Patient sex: M
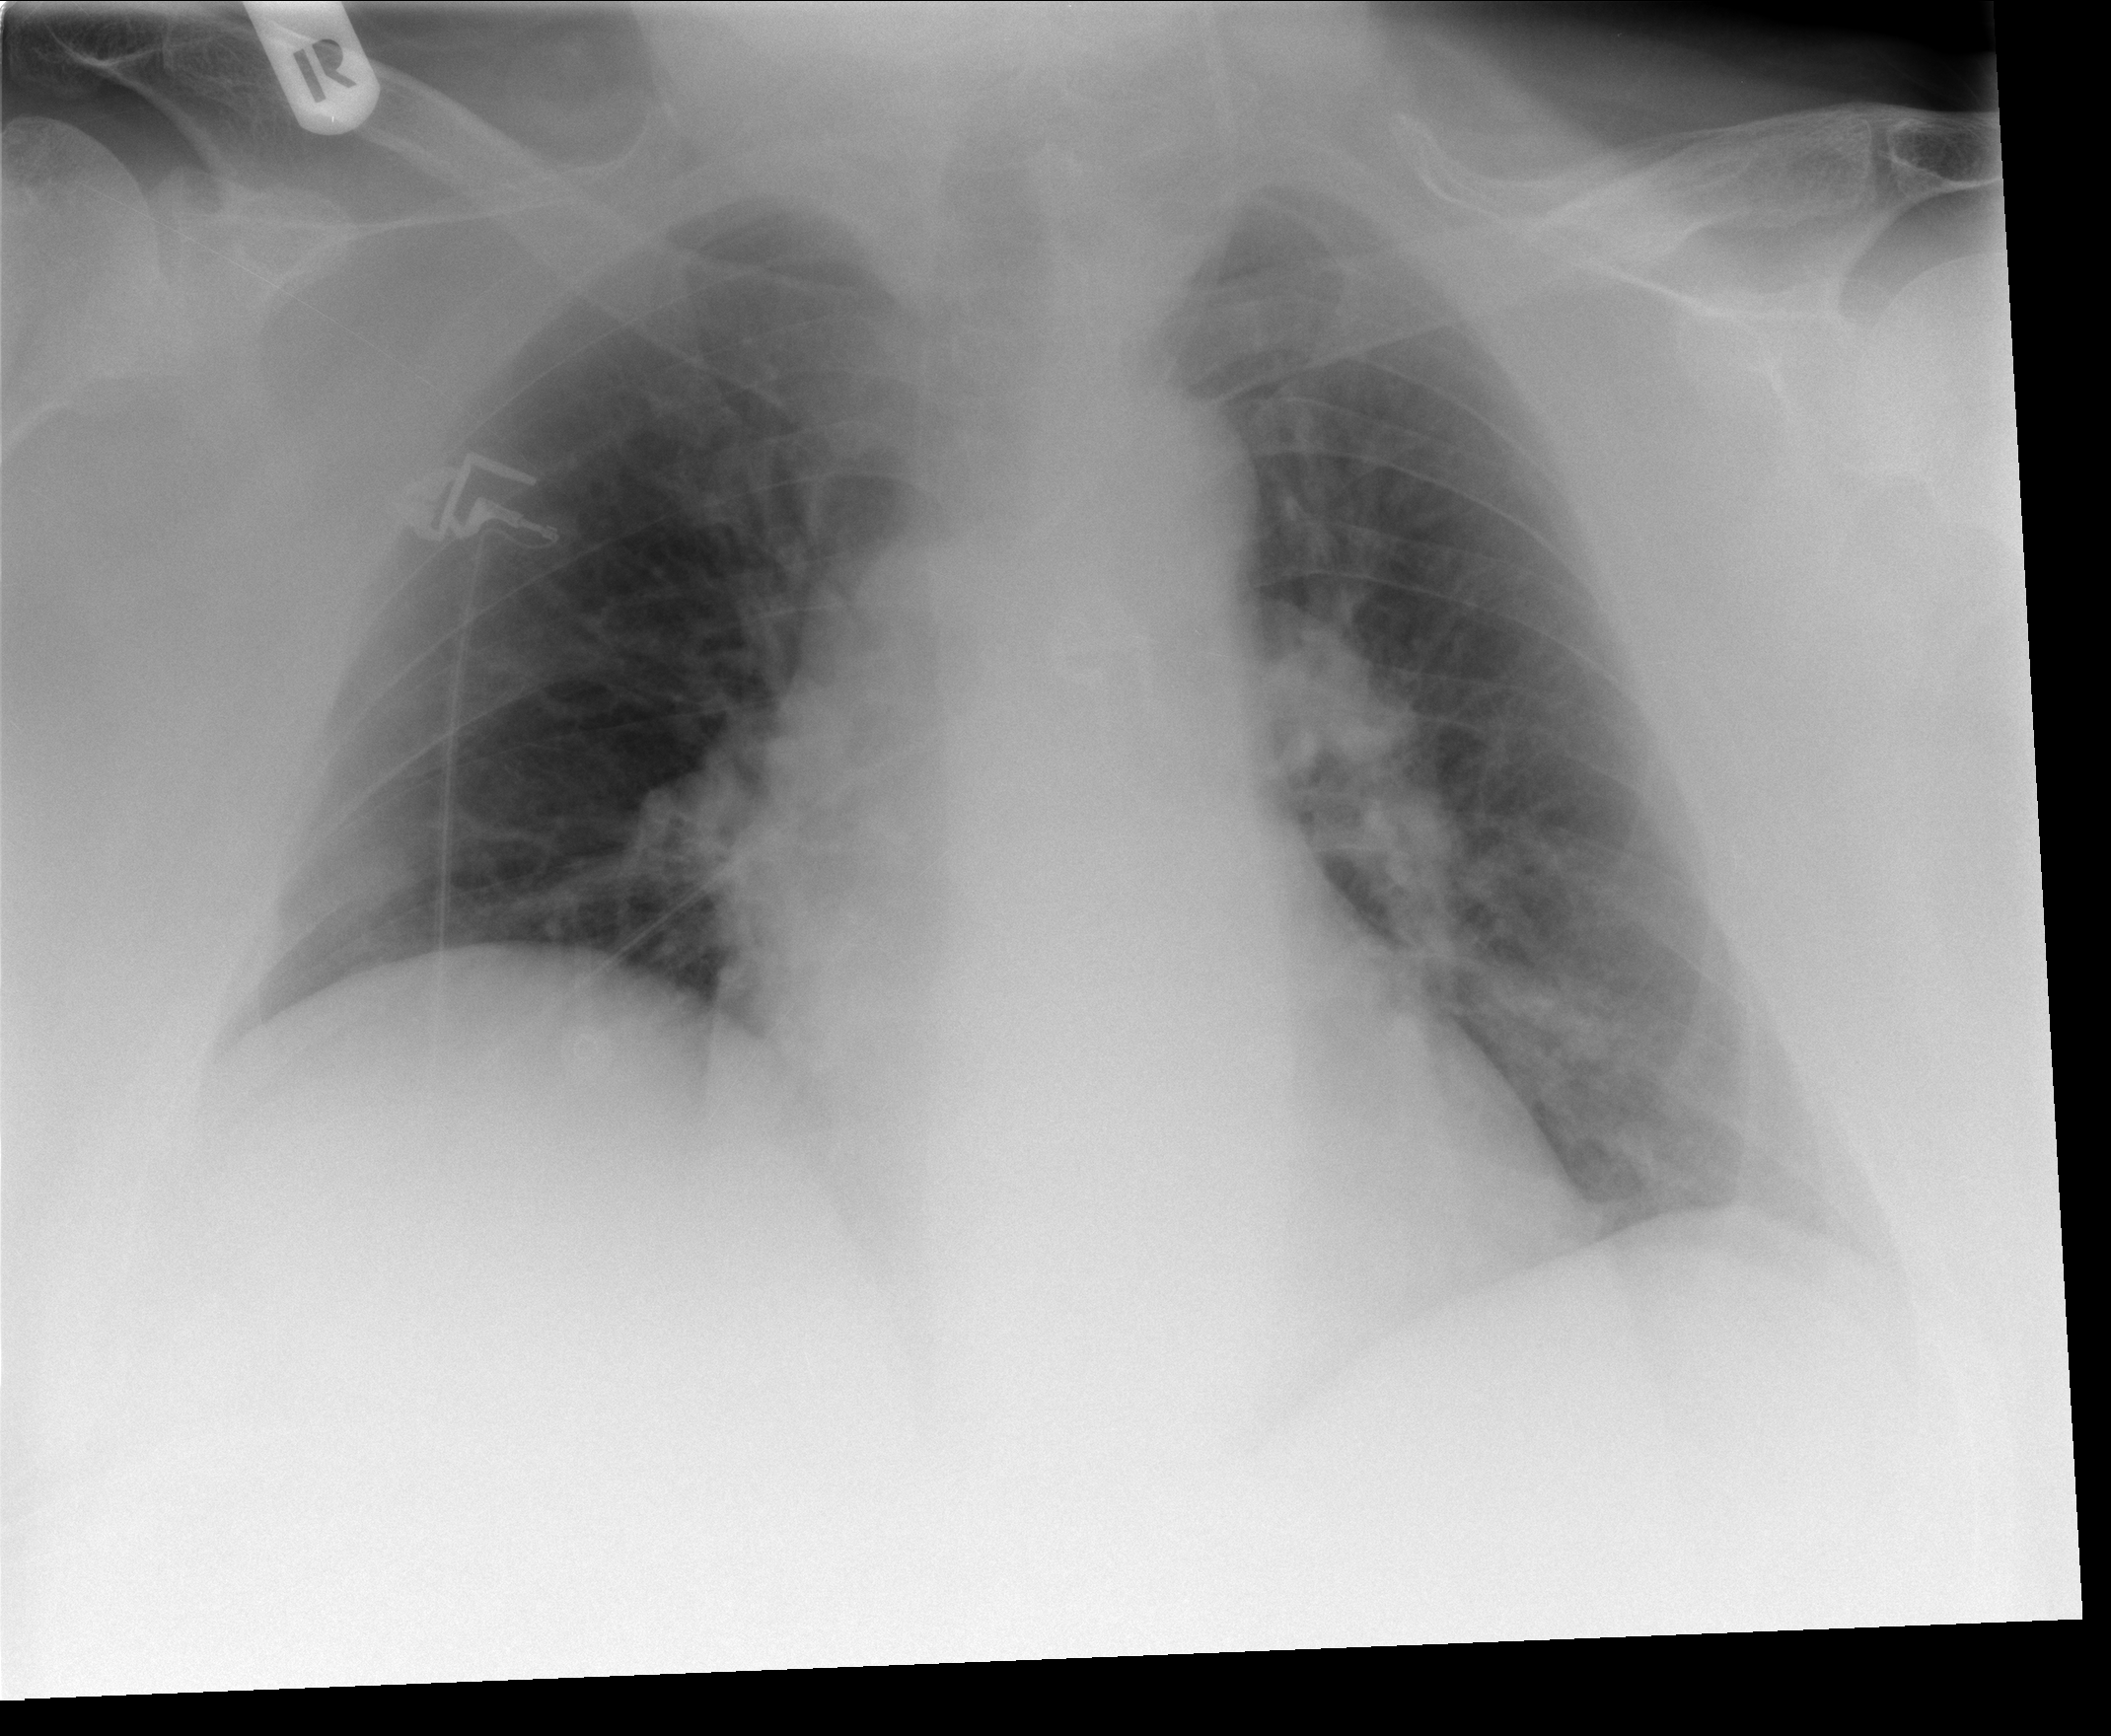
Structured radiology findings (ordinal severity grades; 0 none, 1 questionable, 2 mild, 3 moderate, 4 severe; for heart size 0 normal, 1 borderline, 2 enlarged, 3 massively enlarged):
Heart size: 1
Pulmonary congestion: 1
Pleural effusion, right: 0
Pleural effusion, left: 0
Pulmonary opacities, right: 0
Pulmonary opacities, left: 1
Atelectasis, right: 0
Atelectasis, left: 0